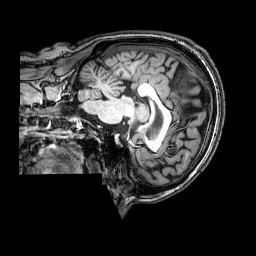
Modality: T1w
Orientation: sagittal
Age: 47
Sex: female
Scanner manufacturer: philips
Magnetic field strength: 3 T
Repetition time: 0.008113 s
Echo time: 0.003709 s